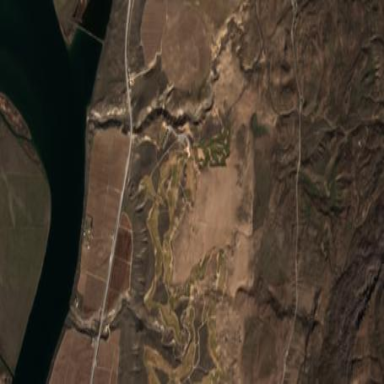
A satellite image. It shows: Golf course.